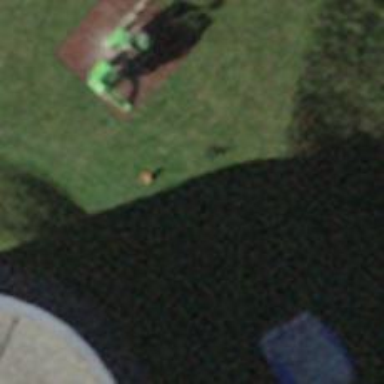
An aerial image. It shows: Playground featuring trampoline.